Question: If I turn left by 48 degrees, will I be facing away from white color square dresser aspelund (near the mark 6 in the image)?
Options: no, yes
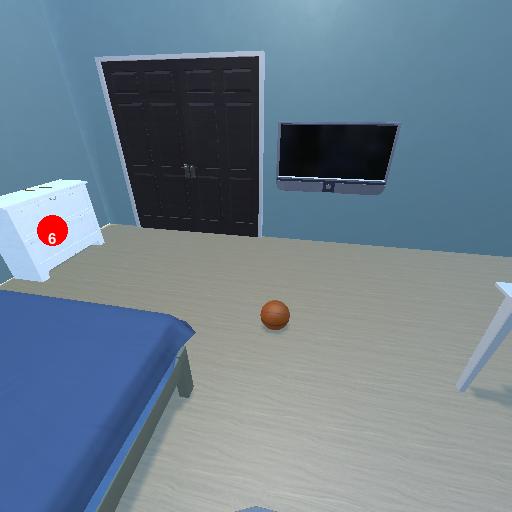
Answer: no